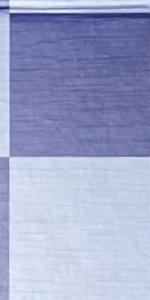
Label: Empty